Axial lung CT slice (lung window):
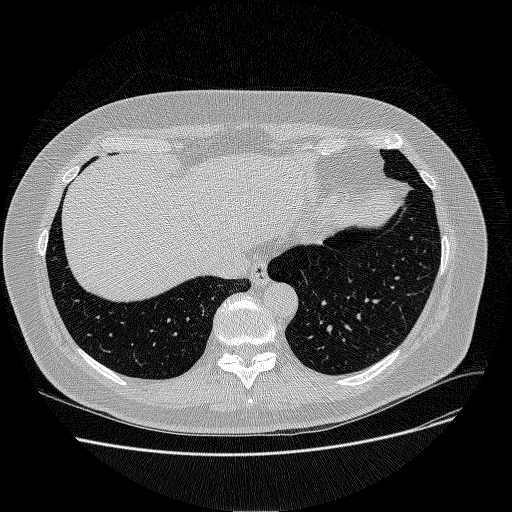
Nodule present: no